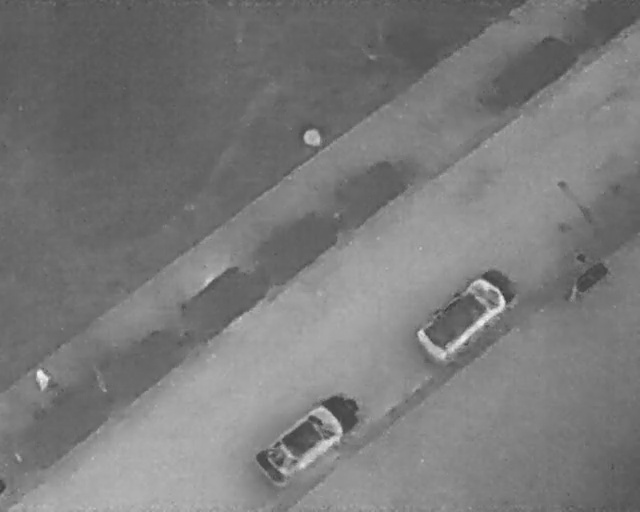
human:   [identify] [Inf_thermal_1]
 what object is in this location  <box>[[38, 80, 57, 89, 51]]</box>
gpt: <ref>1 large car at the bottom</ref>

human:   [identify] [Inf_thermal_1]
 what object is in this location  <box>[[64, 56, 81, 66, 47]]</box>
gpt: <ref>1 large car at the right</ref>

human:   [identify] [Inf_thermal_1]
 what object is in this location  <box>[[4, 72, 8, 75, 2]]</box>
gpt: <ref>1 large person at the bottom left</ref>